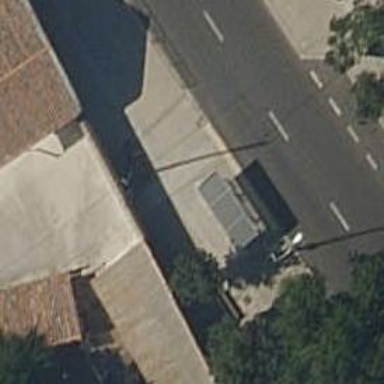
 serving as platform for public transportation."